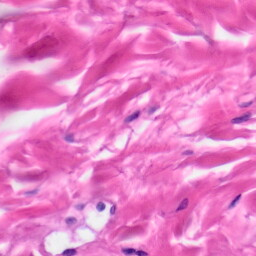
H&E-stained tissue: Skin